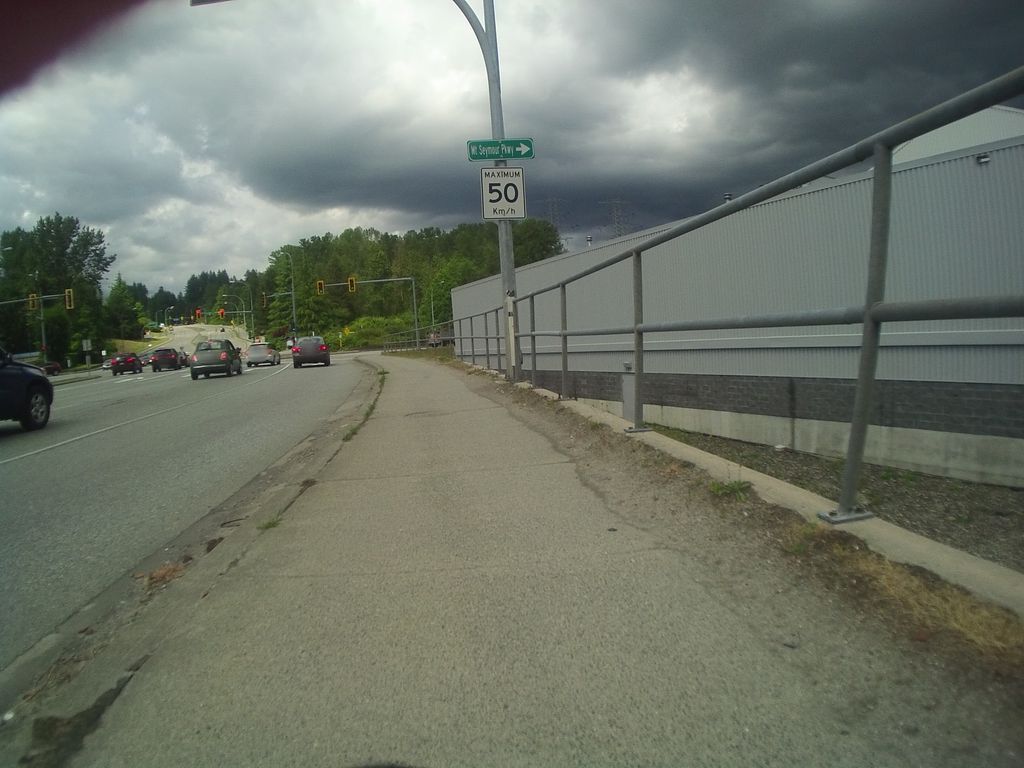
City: vancouver